Question: I'm trying to add dynamically controls to my WebForms control 'ASP:Panel' in such way:
1). First of all, I'm defining some in such way:
'''
Literal paragraphBegin = new Literal();
paragraphBegin.Text = "<p>";
Literal paragraphEnd = new Literal();
paragraphEnd.Text = "</p>";
Literal breakLine = new Literal();
breakLine.Text = "<br />";
'''
2). I have already defined , which updates its content and I'm adding new items to it, like this:
'''
this.contentViewWebdata.Controls.Add(labelUserGuid);
this.contentViewWebdata.Controls.Add(editableUserGuid);
this.contentViewWebdata.Controls.Add(breakLine);
'''
3). Literals paragraphBegin && paragraphEnd are adding well, but not the breakLine 'Literal' and I don't understand clearly - ?
The final problem occurs with the method in CodeBehind: 'SetSceneEditableUserInfo()'
- <URL>
And the final result does look like:

As you see, 'Literal', which implements '<br />' doesn't work at all. So, I also have tried to add some 'Literals' firstly to the of 'Label' (which is '<span>', and which I thought will keep '<br />' in its body), but also no success.
What I'm suppose to do, if I want to fix my issue?
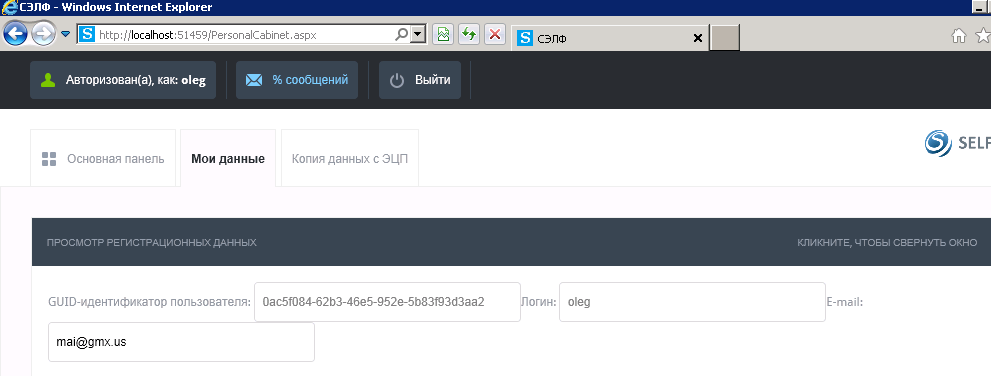
Answer: try with
'''
this.contentViewWebdata.Controls.Add(Page.ParseControl("br"));
'''